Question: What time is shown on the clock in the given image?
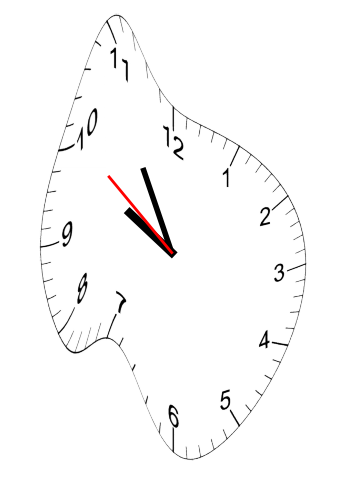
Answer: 09:54:51